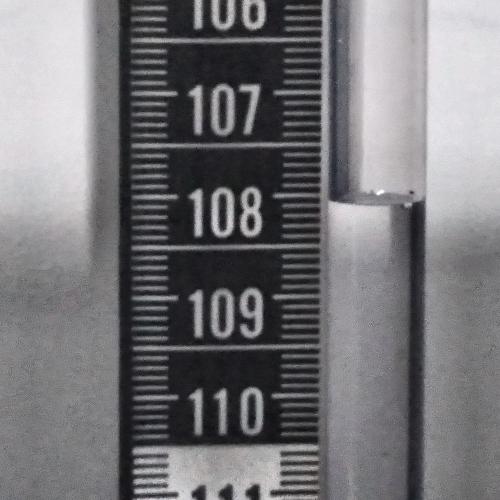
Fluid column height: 108.1 cm